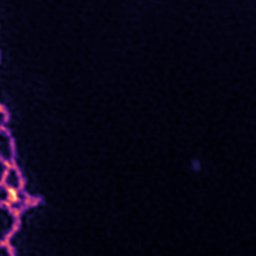
Label: Super-resolution ER image